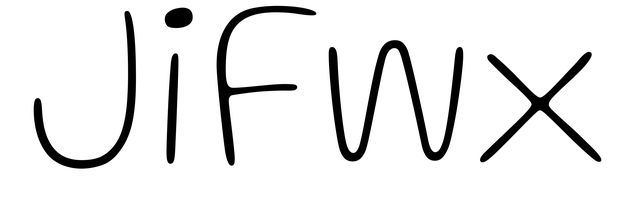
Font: Gluten_Thin